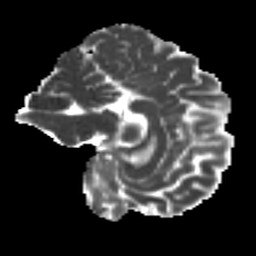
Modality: MD
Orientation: sagittal
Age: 33
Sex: female
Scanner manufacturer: ge
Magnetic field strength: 3 T
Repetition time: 7.8 s
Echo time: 0.0606 s